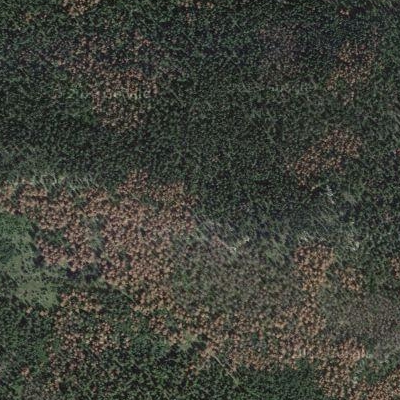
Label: eForest